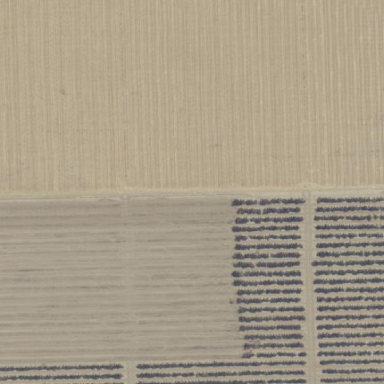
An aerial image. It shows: Almond orchard with rows of almond trees.